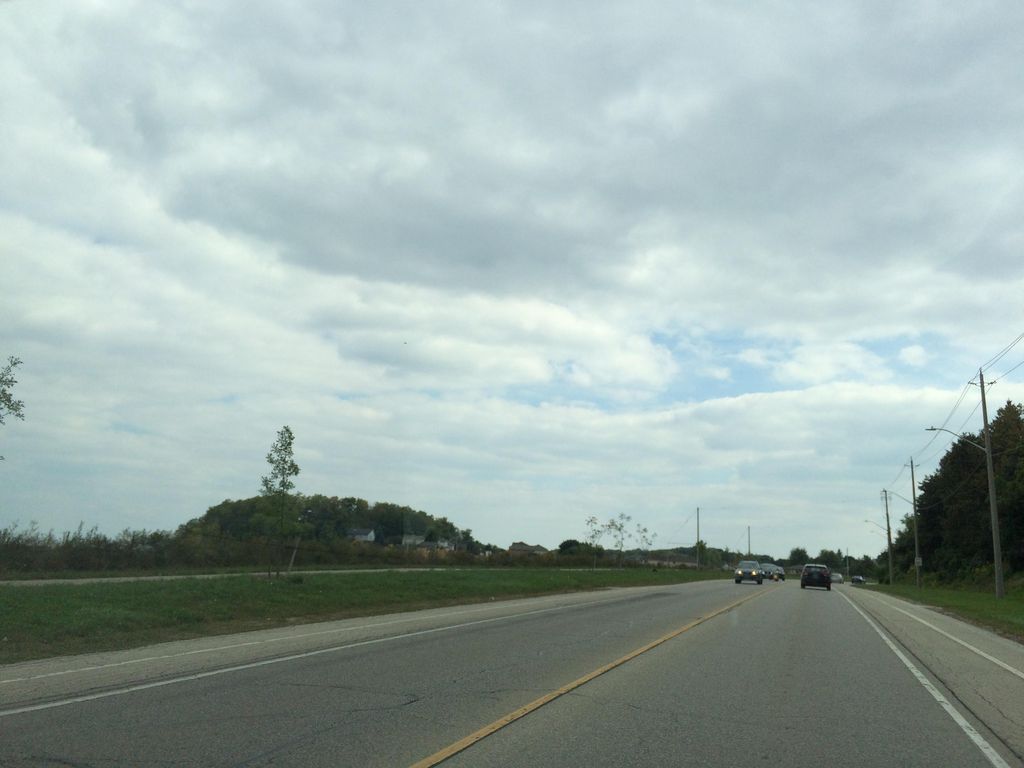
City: kitchener-waterloo